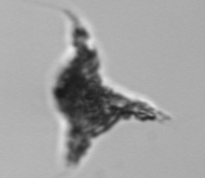
Label: Dictyocha